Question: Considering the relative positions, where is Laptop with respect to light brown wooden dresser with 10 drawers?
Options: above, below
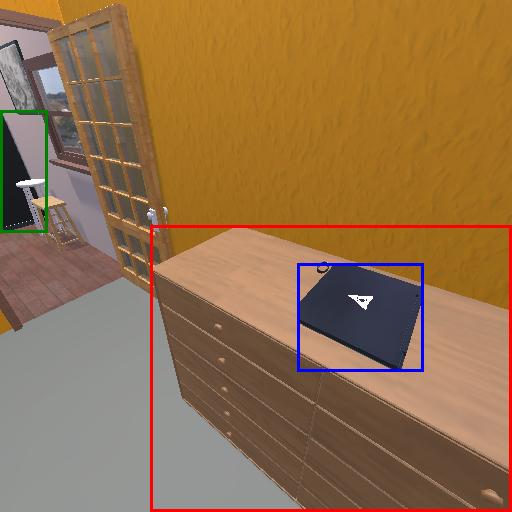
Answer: above